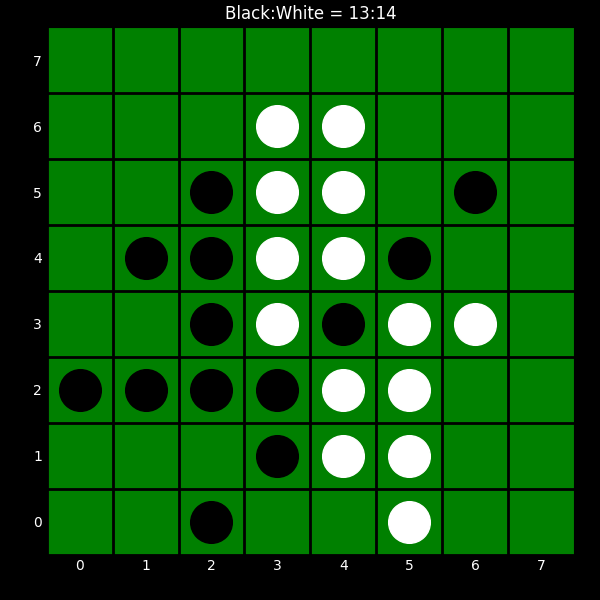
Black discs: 13
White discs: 14